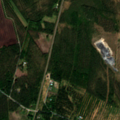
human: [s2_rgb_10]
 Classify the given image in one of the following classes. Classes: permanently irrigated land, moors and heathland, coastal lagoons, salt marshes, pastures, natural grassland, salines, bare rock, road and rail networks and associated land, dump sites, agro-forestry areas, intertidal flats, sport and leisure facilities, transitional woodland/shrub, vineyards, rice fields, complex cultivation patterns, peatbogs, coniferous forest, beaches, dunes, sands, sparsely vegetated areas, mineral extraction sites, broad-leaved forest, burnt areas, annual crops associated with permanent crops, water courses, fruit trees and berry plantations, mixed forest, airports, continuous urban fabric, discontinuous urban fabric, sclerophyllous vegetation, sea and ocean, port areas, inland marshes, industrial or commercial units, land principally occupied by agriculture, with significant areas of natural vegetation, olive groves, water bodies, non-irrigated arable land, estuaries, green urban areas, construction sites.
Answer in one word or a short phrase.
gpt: coniferous forest, mixed forest, transitional woodland/shrub, peatbogs